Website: walmart
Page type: address-validator
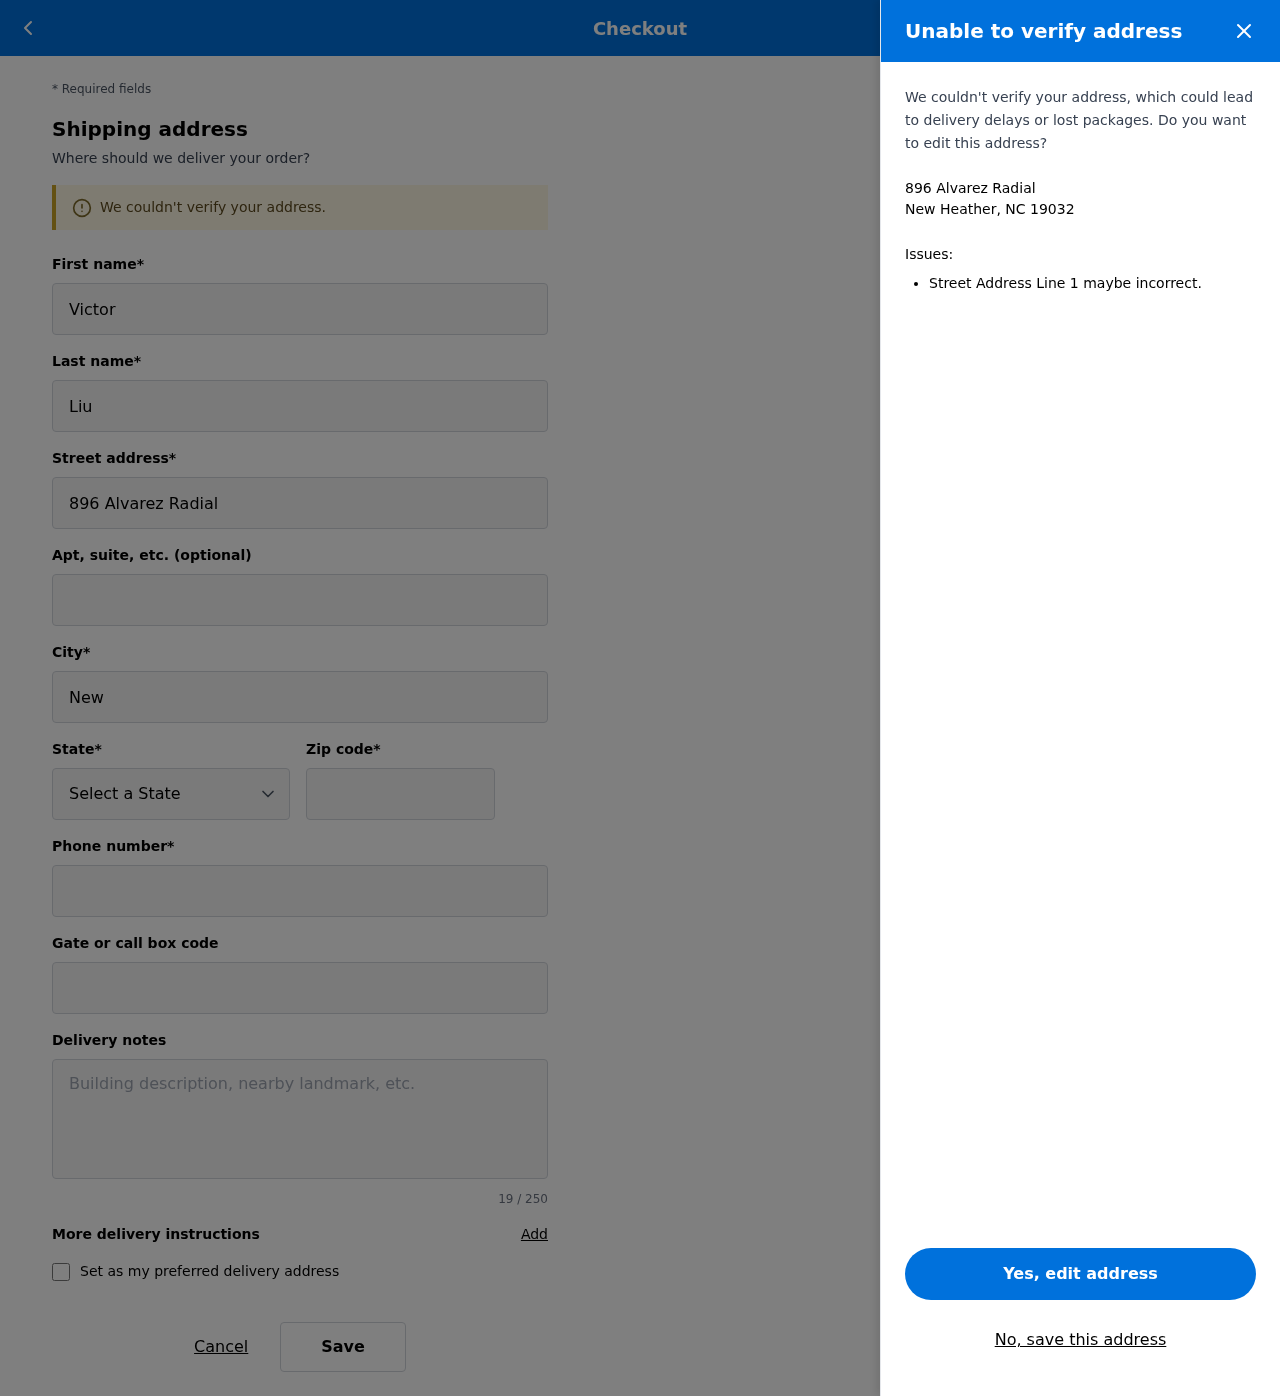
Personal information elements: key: PII_CITY_STATE_ZIP
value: New Heather, NC 19032
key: PII_DELIVERY_INSTRUCTIONS
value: Leave at front door
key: PII_STATE_ABBR
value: NC
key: PII_STREET
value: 896 Alvarez Radial
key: PII_FIRSTNAME
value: Victor
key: PII_LASTNAME
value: Liu
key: PII_CITY
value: New Heather
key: PII_POSTCODE
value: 19032
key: PII_PHONE
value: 2307059311
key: PII_SECURITY_CODE
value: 5023